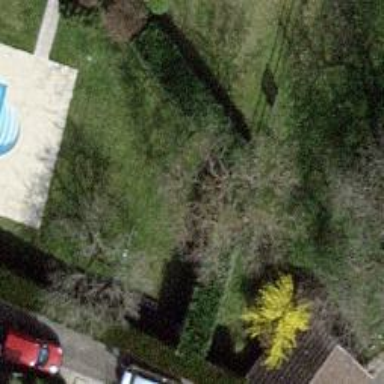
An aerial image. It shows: Hedge barrier.